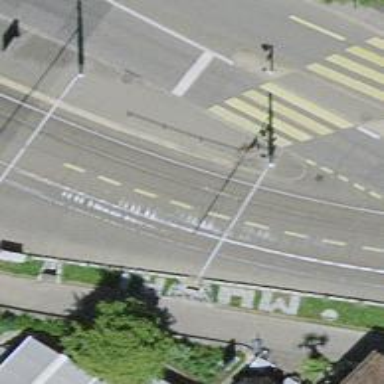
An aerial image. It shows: Tram railway with one track and electrified contact line.